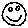
Label: smiley face